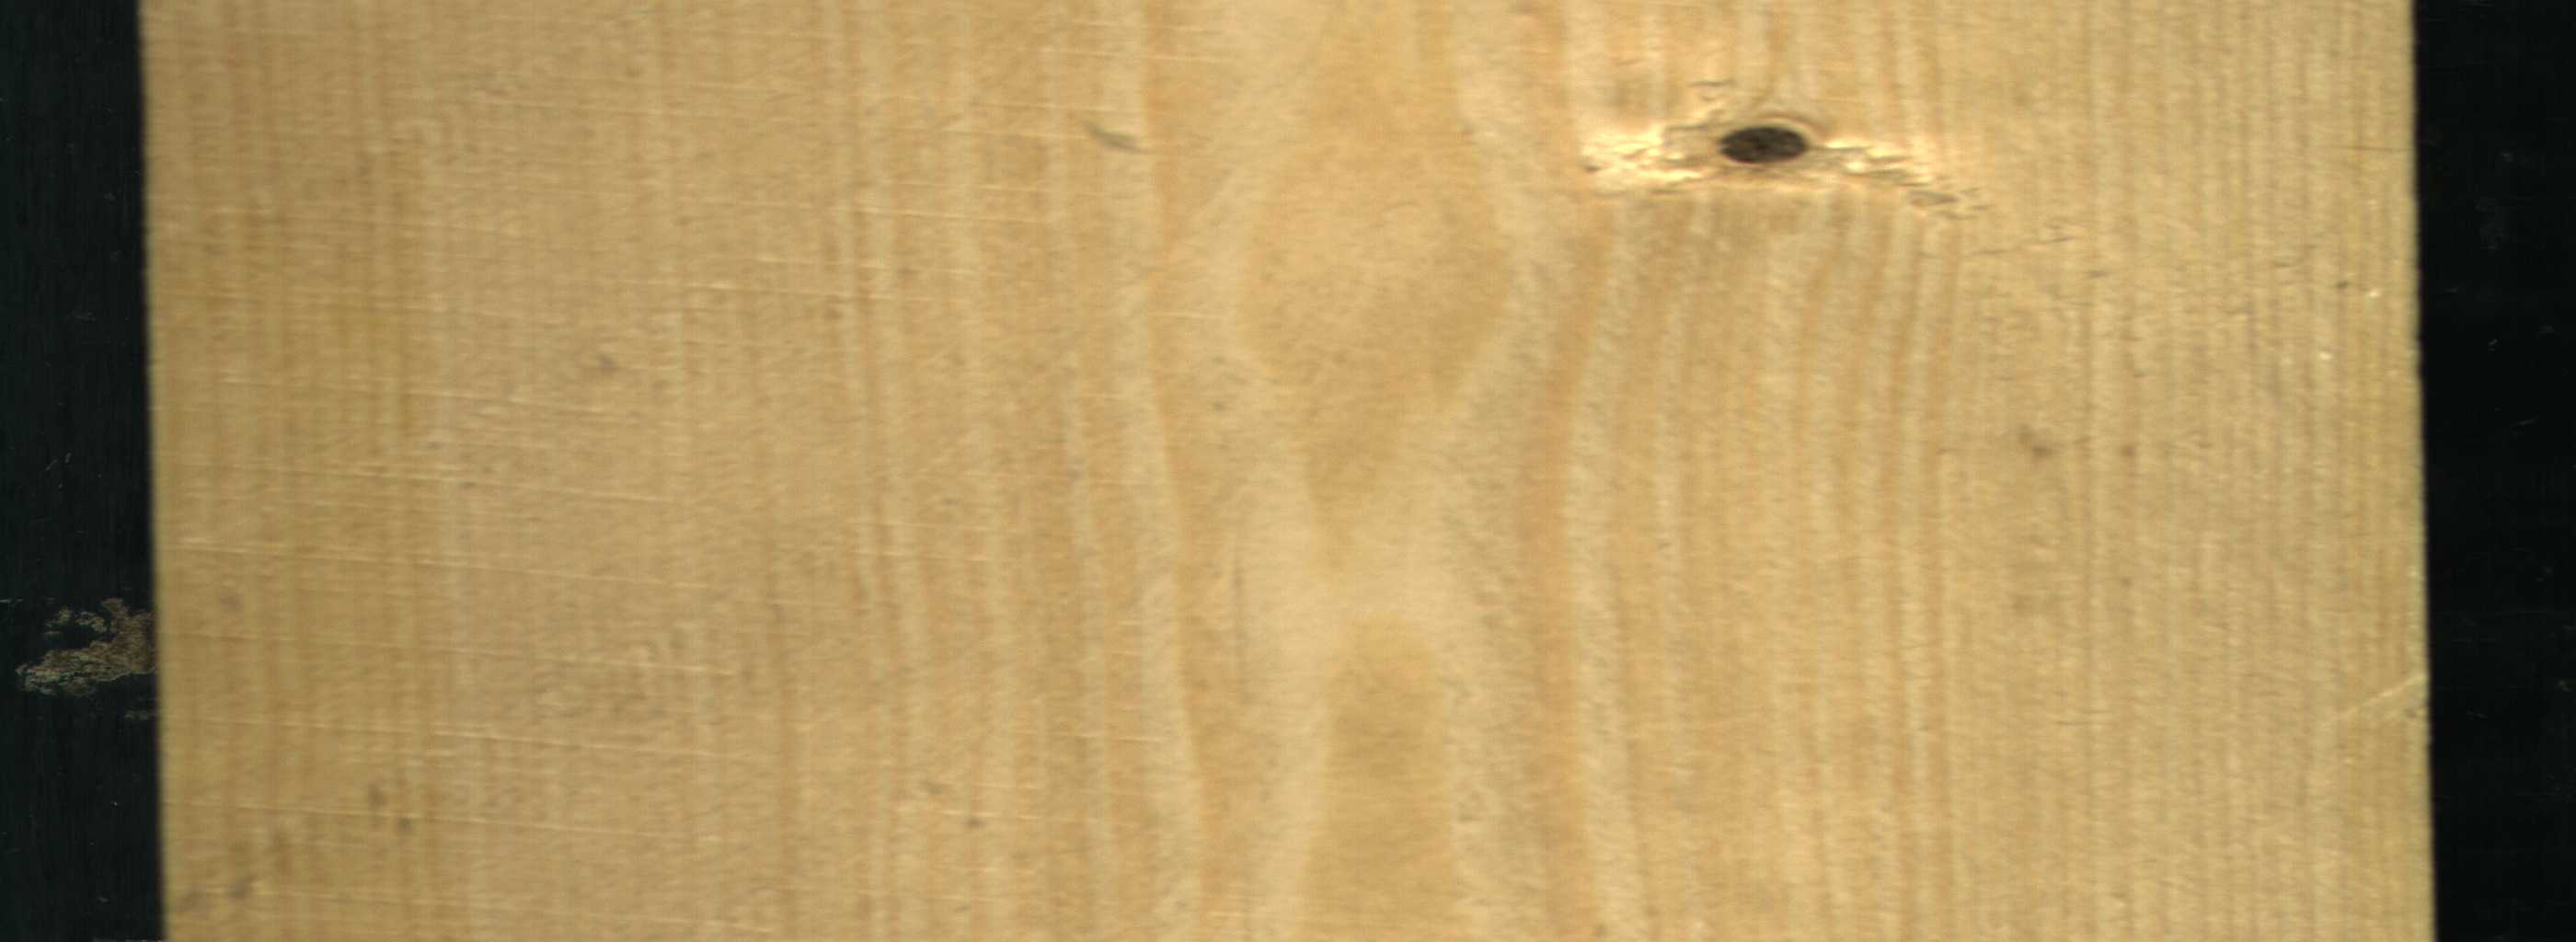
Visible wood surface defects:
Dead_Knot